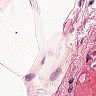
Metastatic tissue present: no